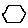
Label: hexagon